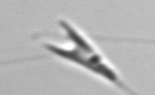
Label: Chrysochromulina_lanceolata